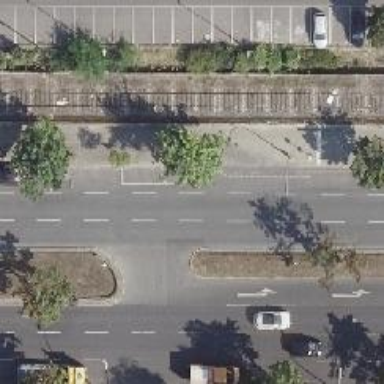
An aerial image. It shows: Asphalt cycleway link.